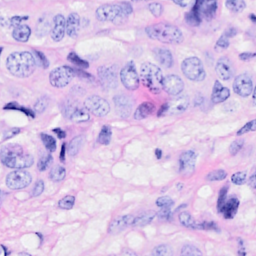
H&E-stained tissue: Breast